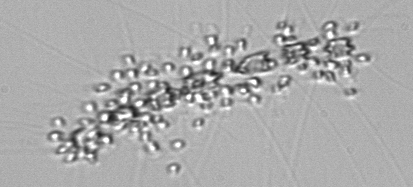
Label: Chaetoceros_didymus_TAG_external_flagellate